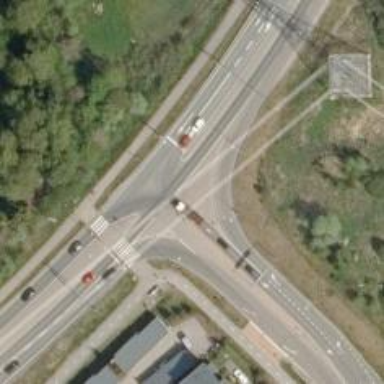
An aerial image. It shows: Primary link highway with asphalt surface.